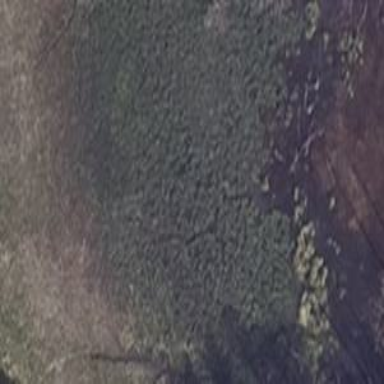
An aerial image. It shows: Wetland area characterized by wet meadow.